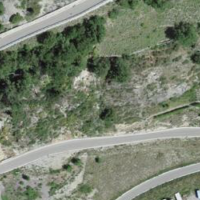
EUNIS habitat code: 48
Species observed at this site:
Lysandra bellargus
Melitaea didyma
Pontia edusa